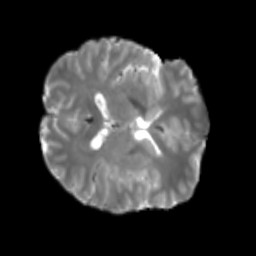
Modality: T2w
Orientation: axial
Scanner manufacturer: siemens
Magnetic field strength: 3 T
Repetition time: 4 s
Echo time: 0.0594 s